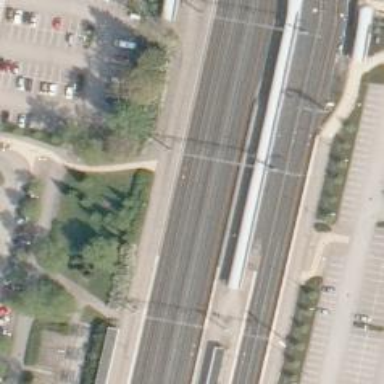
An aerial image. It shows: Railway with continuous electrified contact line.